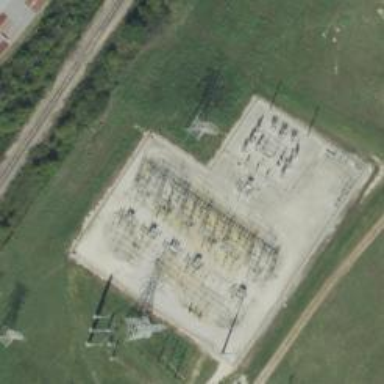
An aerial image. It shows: Switch for power supply.